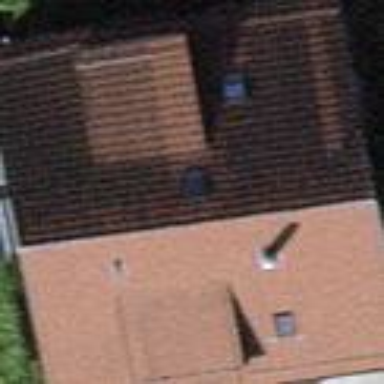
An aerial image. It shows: Semi-detached house.